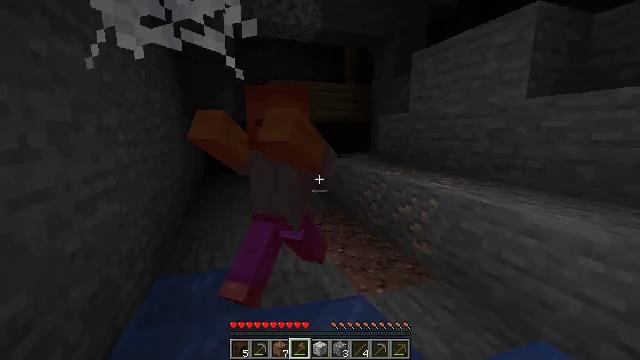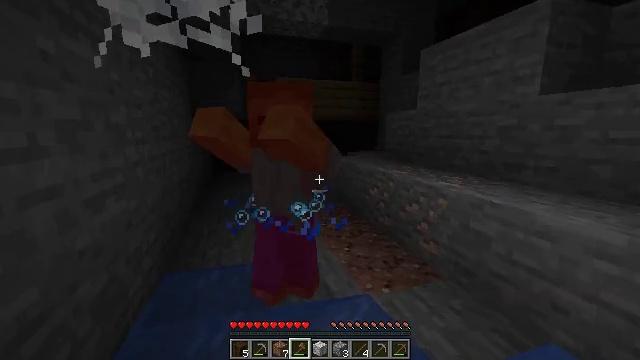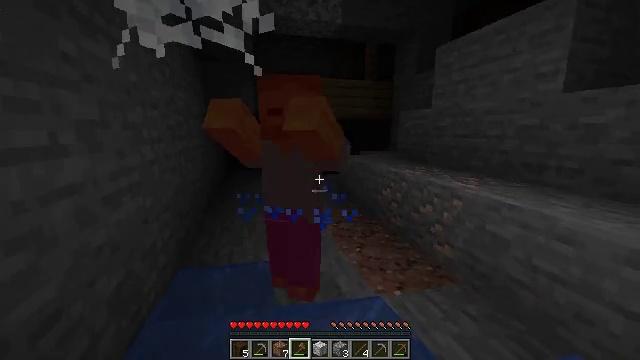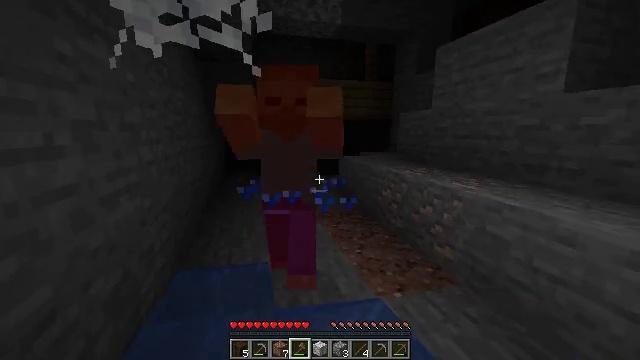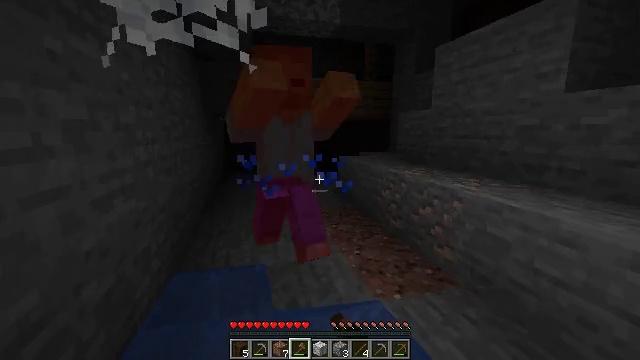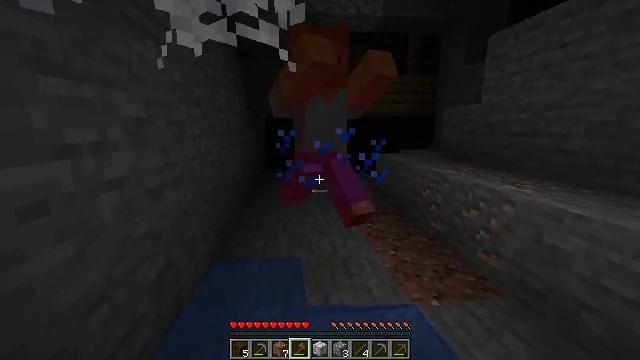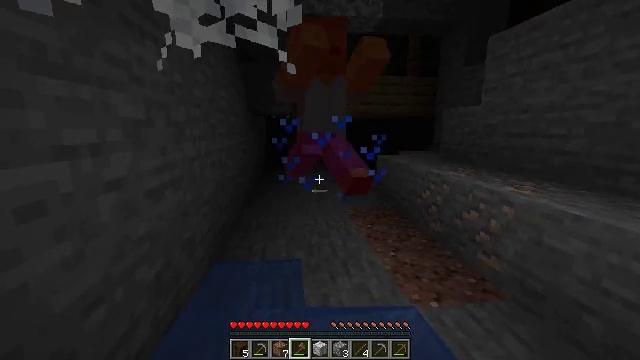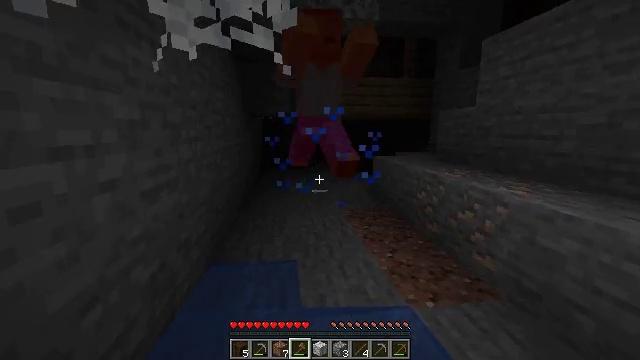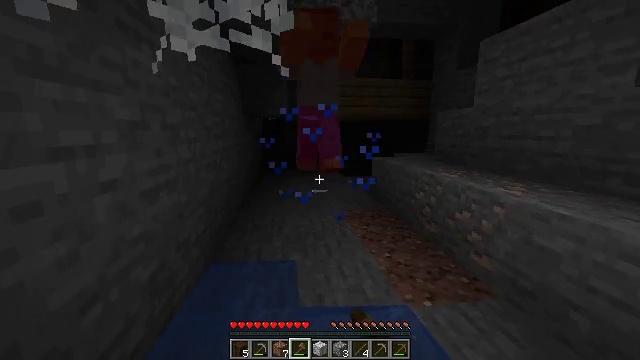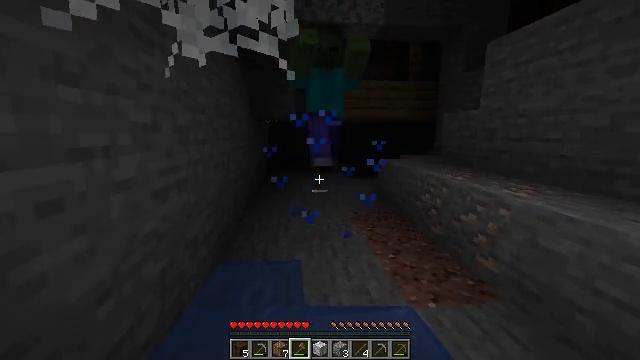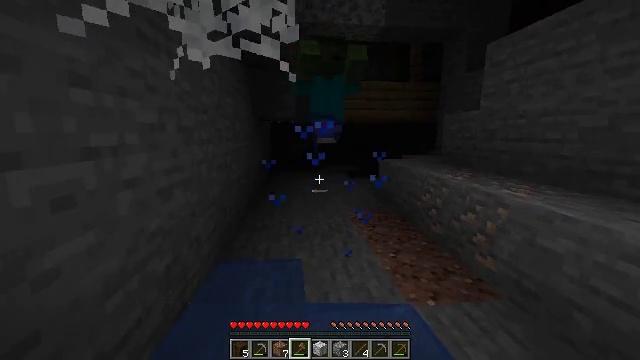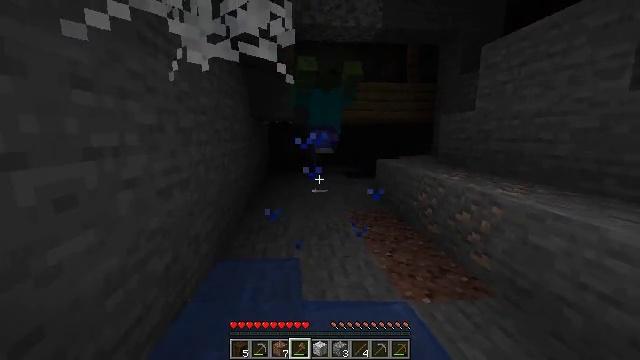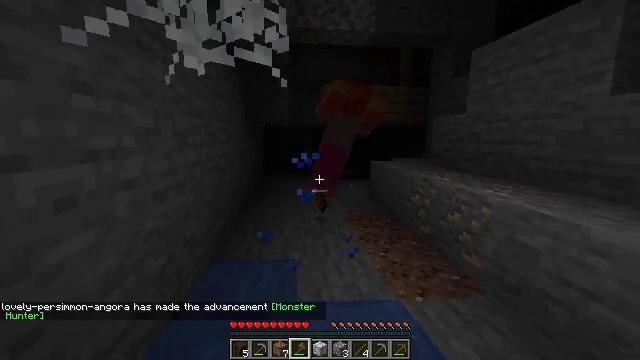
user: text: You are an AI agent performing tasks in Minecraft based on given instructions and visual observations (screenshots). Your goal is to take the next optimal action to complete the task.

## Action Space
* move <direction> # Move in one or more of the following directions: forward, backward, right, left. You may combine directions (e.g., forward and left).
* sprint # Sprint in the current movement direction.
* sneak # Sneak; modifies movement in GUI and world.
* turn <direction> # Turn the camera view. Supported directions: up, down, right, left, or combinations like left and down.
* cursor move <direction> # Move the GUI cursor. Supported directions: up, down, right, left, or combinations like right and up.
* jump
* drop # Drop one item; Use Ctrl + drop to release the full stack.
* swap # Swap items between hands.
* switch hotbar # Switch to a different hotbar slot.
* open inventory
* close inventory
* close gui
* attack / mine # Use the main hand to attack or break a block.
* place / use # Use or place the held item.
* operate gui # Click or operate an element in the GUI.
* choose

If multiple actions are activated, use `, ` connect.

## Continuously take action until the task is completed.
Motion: motion action
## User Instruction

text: Combat the zombie.
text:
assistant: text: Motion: turn left, attack / mine
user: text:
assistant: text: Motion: turn left
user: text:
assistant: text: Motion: attack / mine
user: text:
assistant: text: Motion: attack / mine
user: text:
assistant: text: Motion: move back, turn left, attack / mine
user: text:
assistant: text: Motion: move back
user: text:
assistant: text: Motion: move back, attack / mine
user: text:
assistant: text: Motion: move back, attack / mine
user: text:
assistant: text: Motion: move back, turn left, attack / mine
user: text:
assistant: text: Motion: move back
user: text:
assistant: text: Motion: move back
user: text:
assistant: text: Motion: move back, turn right
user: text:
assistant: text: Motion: no_op